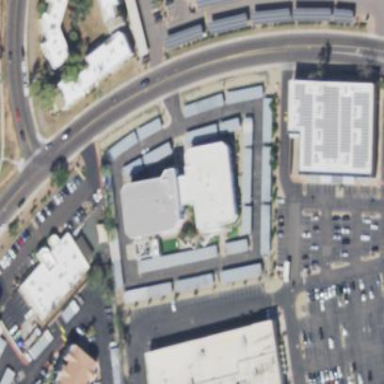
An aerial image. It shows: Retail building.